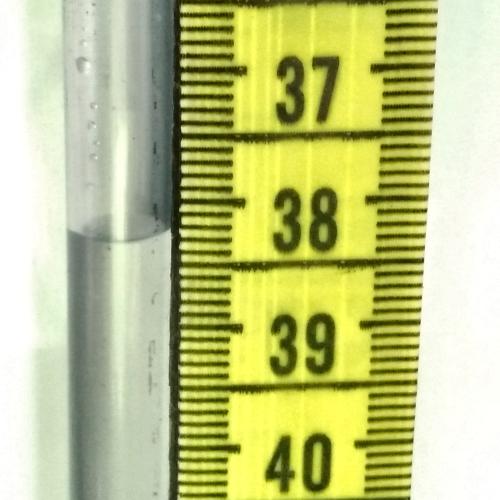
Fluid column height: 38.3 cm